Field crop: maize
Growth stage: 2
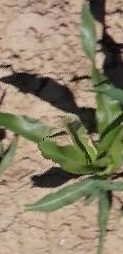
Species: maize